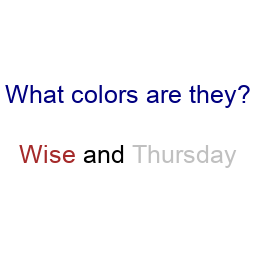
Color: brown, silver
Background color: white
Question text color: navy